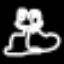
Label: frog